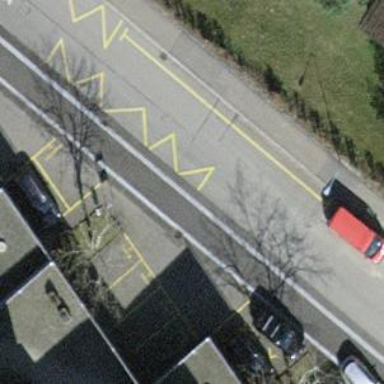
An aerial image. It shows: Public transport stop position.